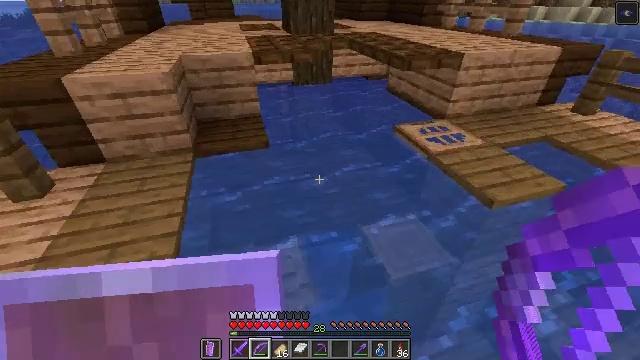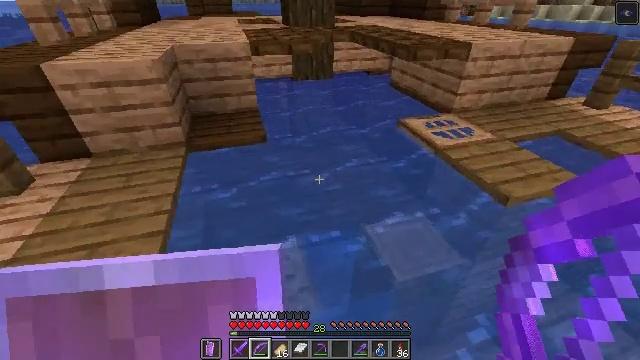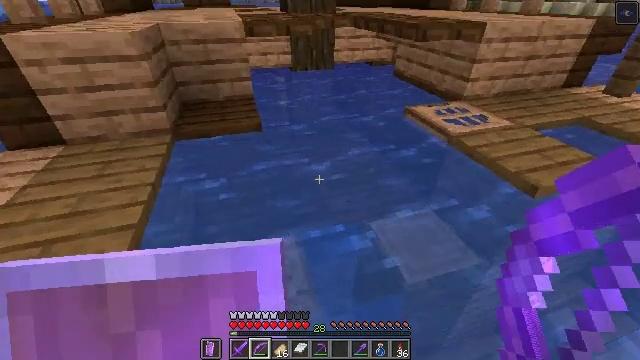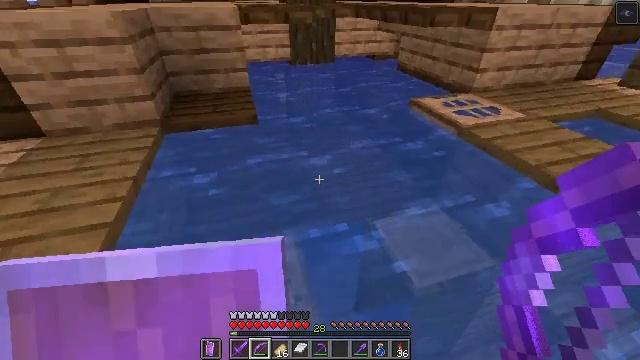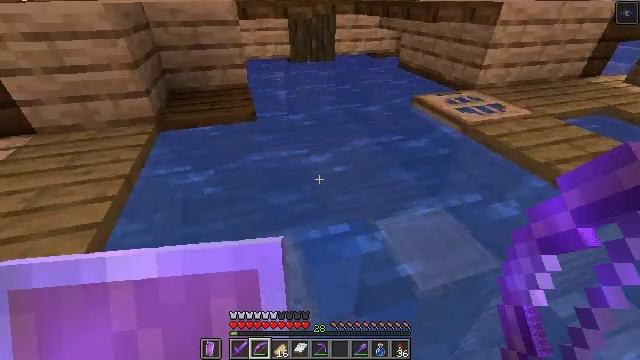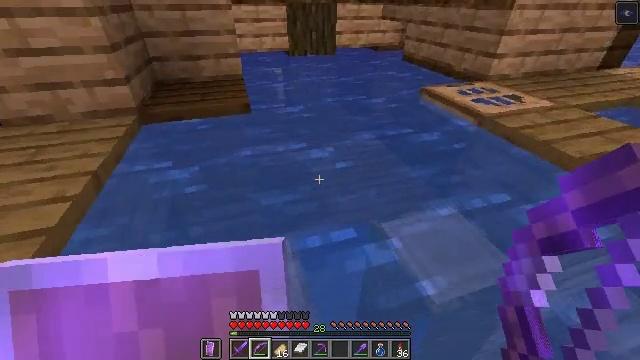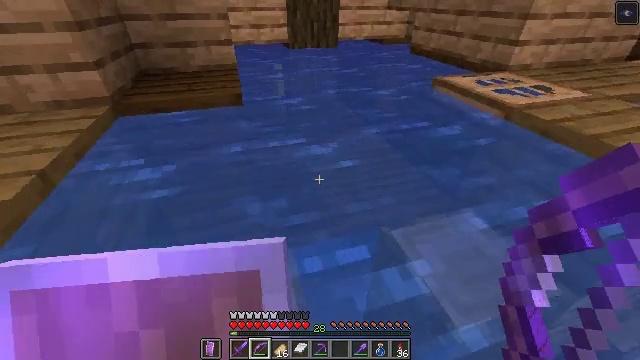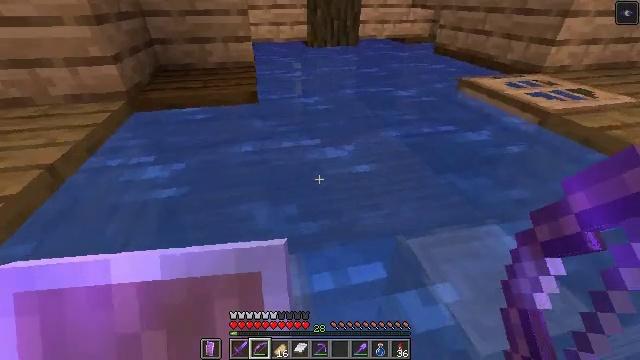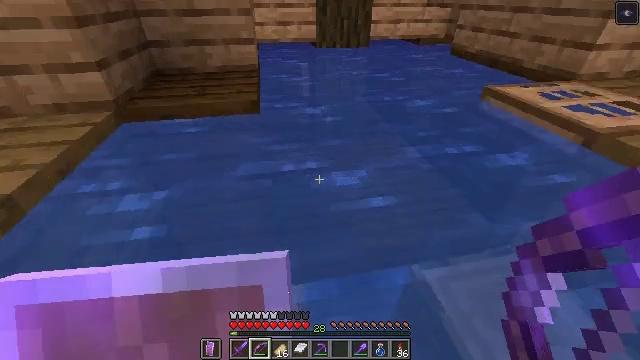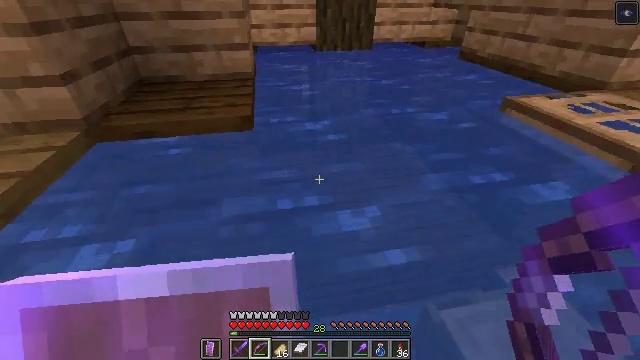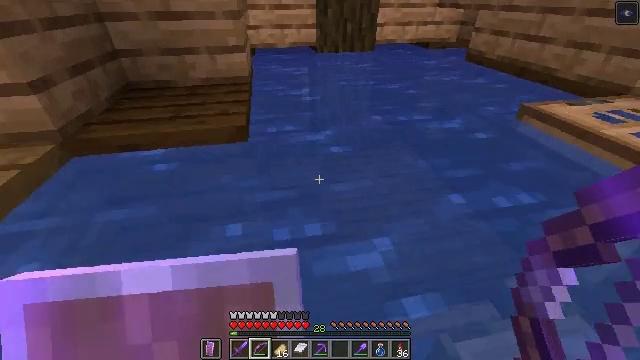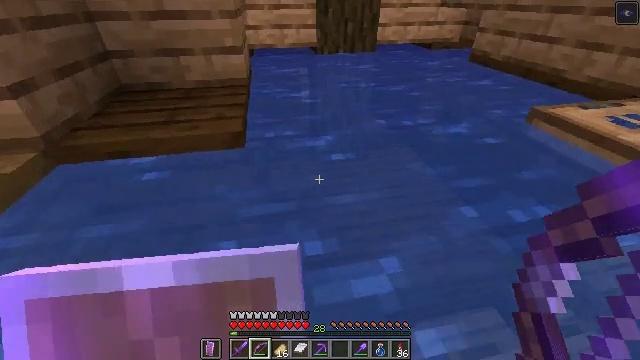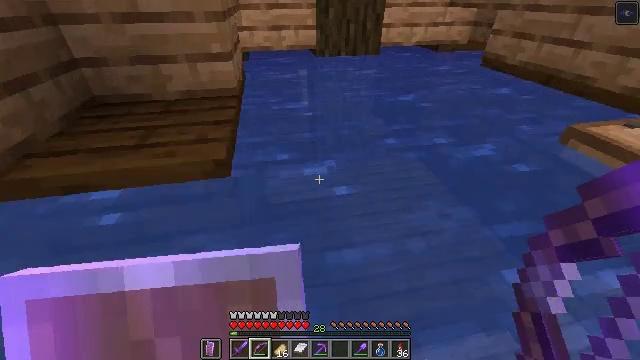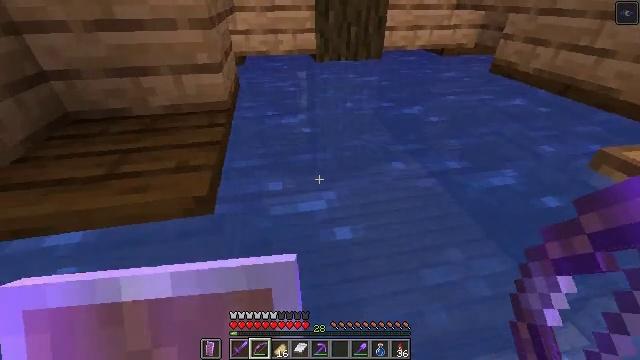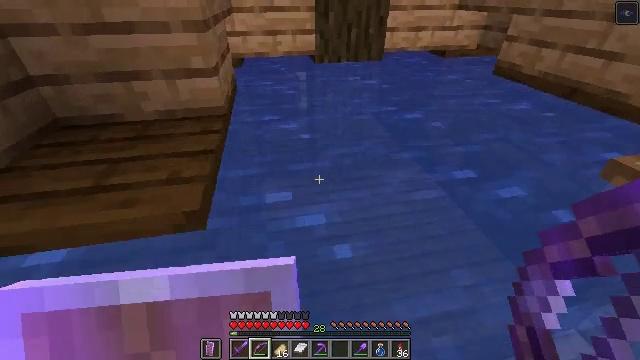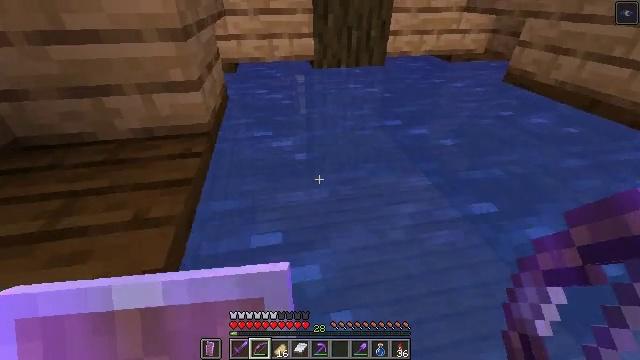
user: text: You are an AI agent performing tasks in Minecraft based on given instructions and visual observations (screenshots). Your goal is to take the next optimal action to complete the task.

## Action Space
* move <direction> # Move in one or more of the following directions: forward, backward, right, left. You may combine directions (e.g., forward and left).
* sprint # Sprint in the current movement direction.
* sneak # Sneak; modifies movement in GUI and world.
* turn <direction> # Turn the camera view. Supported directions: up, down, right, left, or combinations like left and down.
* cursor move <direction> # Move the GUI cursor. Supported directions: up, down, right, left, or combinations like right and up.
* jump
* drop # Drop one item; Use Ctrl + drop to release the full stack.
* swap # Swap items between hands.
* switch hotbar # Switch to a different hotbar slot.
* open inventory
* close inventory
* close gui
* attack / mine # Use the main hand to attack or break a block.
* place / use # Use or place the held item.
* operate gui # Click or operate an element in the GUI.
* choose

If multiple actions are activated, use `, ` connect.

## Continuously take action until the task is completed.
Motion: motion action
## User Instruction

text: Break oak leaves from the trees.
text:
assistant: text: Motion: move forward
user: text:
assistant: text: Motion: move forward
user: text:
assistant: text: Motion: move forward
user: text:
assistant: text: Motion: move forward
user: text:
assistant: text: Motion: move forward
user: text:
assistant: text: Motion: move forward
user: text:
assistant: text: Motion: move forward, turn left
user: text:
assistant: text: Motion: move forward, turn left
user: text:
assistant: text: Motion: move forward
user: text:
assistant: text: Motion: move forward
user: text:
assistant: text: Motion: move forward
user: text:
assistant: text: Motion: move forward
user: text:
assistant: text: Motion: move forward
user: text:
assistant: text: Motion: move forward
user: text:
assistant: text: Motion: move forward
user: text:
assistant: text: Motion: move forward
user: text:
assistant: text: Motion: move forward
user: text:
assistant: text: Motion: move forward
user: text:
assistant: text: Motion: move forward
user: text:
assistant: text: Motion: move forward
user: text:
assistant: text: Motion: move forward
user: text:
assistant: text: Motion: move forward, turn left
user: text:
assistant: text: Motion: move forward, turn left
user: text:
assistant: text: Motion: move forward, turn left
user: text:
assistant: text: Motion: move forward
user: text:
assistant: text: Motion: move forward
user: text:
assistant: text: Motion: move forward
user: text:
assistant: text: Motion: move forward
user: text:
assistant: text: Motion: move forward
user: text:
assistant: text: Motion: move forward